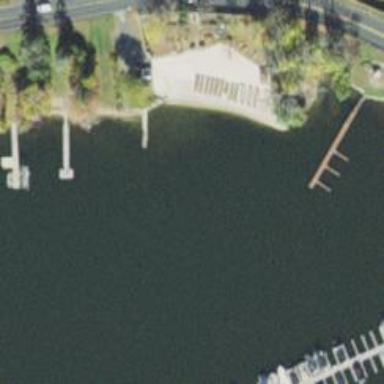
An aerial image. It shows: Man-made pier.